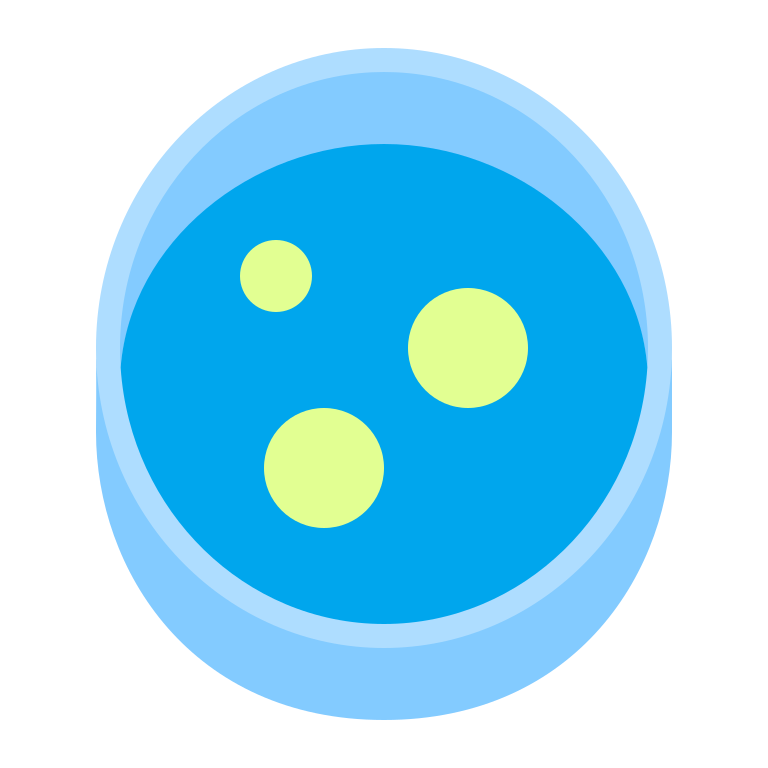
petri dish flat